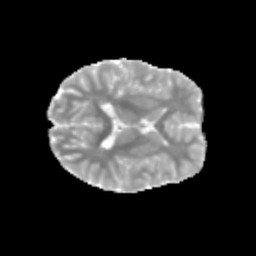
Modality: MD
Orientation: axial
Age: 13
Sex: female
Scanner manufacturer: siemens
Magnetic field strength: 3 T
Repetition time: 3.8 s
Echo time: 0.07 s